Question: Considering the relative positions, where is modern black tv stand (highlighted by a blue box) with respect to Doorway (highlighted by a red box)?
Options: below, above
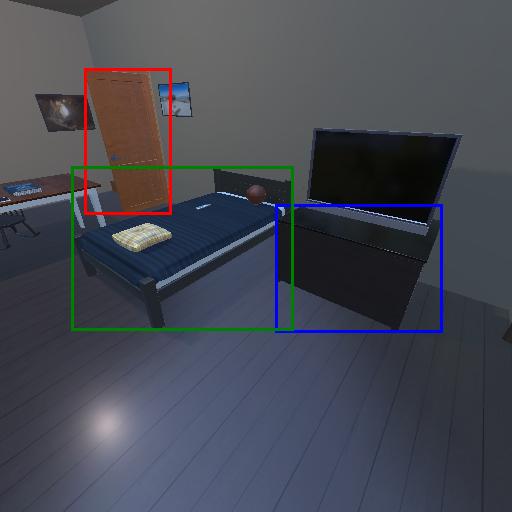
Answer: below